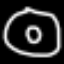
Label: donut